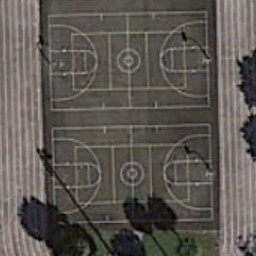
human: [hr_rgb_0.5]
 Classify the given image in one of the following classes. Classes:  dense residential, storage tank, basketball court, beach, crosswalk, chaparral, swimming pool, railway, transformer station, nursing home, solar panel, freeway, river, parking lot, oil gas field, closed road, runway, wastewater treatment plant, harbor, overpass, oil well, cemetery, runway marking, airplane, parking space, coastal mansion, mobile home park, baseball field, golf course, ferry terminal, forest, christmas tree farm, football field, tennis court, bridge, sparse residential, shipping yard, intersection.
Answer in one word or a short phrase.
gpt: basketball court